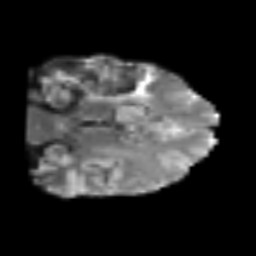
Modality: T2w
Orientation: coronal
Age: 54
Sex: male
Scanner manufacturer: siemens
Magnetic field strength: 3 T
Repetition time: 6.1 s
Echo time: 0.101 s